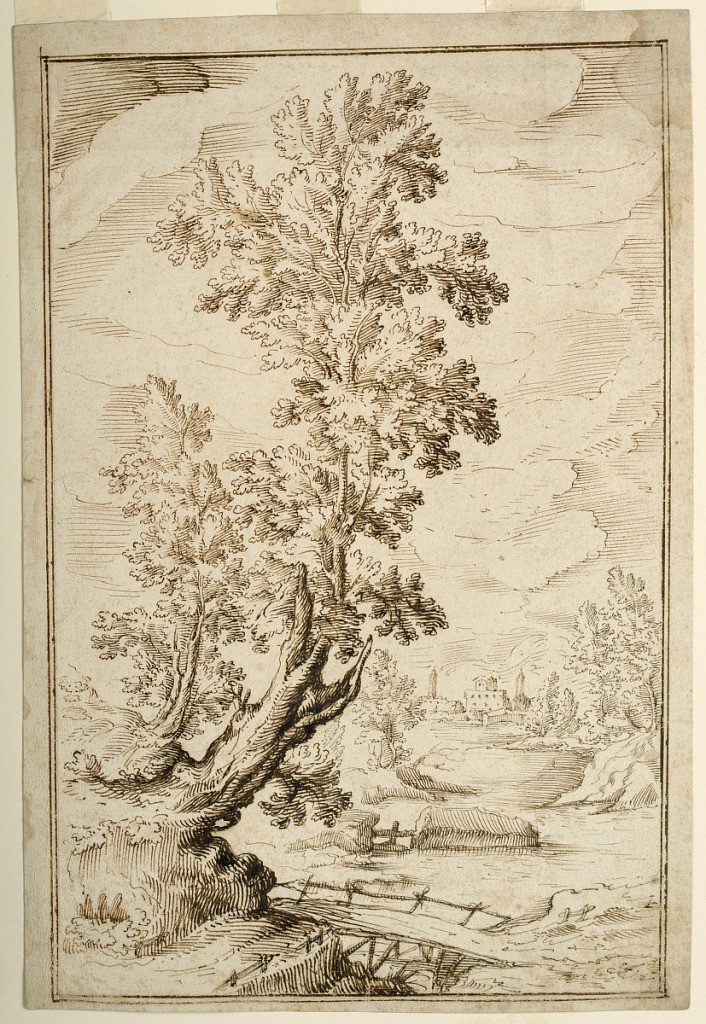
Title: Landscape with Tree beside a Stream
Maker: Girolamo Mattioli, Italian
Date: late 16th century
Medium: Pen and ink on paper
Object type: Drawing
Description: A stream winds through the countryside. In the foreground a group of trees, a road and a bridge across the stream. In the background, a town and mountain.